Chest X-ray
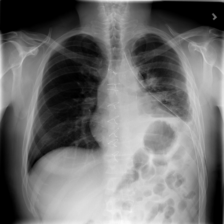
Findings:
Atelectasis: negative
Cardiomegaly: negative
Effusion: negative
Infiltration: negative
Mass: negative
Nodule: negative
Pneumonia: negative
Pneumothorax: positive
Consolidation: negative
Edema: negative
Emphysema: negative
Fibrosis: negative
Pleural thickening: negative
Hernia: negative